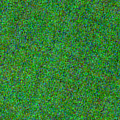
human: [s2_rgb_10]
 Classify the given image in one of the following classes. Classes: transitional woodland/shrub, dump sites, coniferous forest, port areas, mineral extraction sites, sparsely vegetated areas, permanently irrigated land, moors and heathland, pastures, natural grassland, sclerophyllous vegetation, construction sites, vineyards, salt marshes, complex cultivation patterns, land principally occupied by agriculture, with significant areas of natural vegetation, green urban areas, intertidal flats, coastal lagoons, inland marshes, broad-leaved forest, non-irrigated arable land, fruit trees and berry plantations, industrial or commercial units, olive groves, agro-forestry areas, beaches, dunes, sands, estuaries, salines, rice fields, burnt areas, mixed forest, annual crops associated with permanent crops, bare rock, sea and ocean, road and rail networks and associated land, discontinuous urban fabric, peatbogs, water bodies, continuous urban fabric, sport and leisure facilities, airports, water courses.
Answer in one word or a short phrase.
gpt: sea and ocean